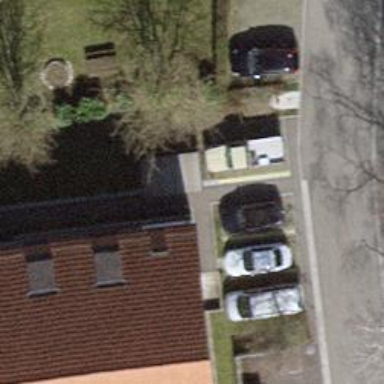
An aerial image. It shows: Charging station.